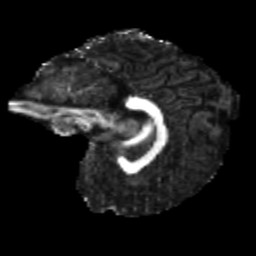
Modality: FA
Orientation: sagittal
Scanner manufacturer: siemens
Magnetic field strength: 3 T
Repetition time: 4 s
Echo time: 0.0594 s